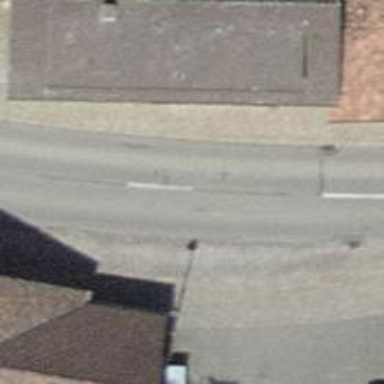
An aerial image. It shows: Bus stop with designated stop position for public transport.